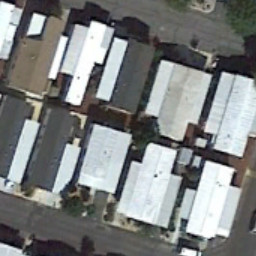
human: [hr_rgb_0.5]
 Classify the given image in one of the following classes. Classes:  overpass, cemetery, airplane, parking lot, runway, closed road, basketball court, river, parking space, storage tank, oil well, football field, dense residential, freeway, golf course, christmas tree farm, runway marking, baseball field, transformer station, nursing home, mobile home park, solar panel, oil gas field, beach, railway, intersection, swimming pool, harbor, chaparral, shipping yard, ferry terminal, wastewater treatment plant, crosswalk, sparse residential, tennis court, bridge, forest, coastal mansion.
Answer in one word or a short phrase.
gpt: mobile home park